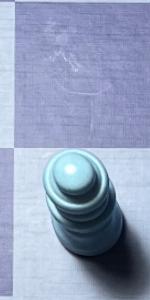
Label: Queen_White